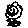
Label: flower